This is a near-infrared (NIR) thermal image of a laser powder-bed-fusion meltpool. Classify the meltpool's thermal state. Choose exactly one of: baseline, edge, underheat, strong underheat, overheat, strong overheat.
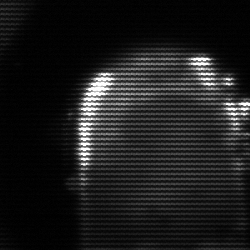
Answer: baseline